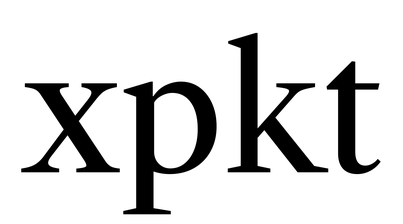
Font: LibreCaslonText_Regular